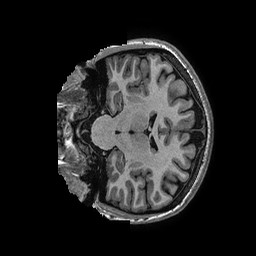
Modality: T1w
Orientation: coronal
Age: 22
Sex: female
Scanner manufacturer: ge
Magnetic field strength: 3 T
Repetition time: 0.006952 s
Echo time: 0.00292 s